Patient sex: M
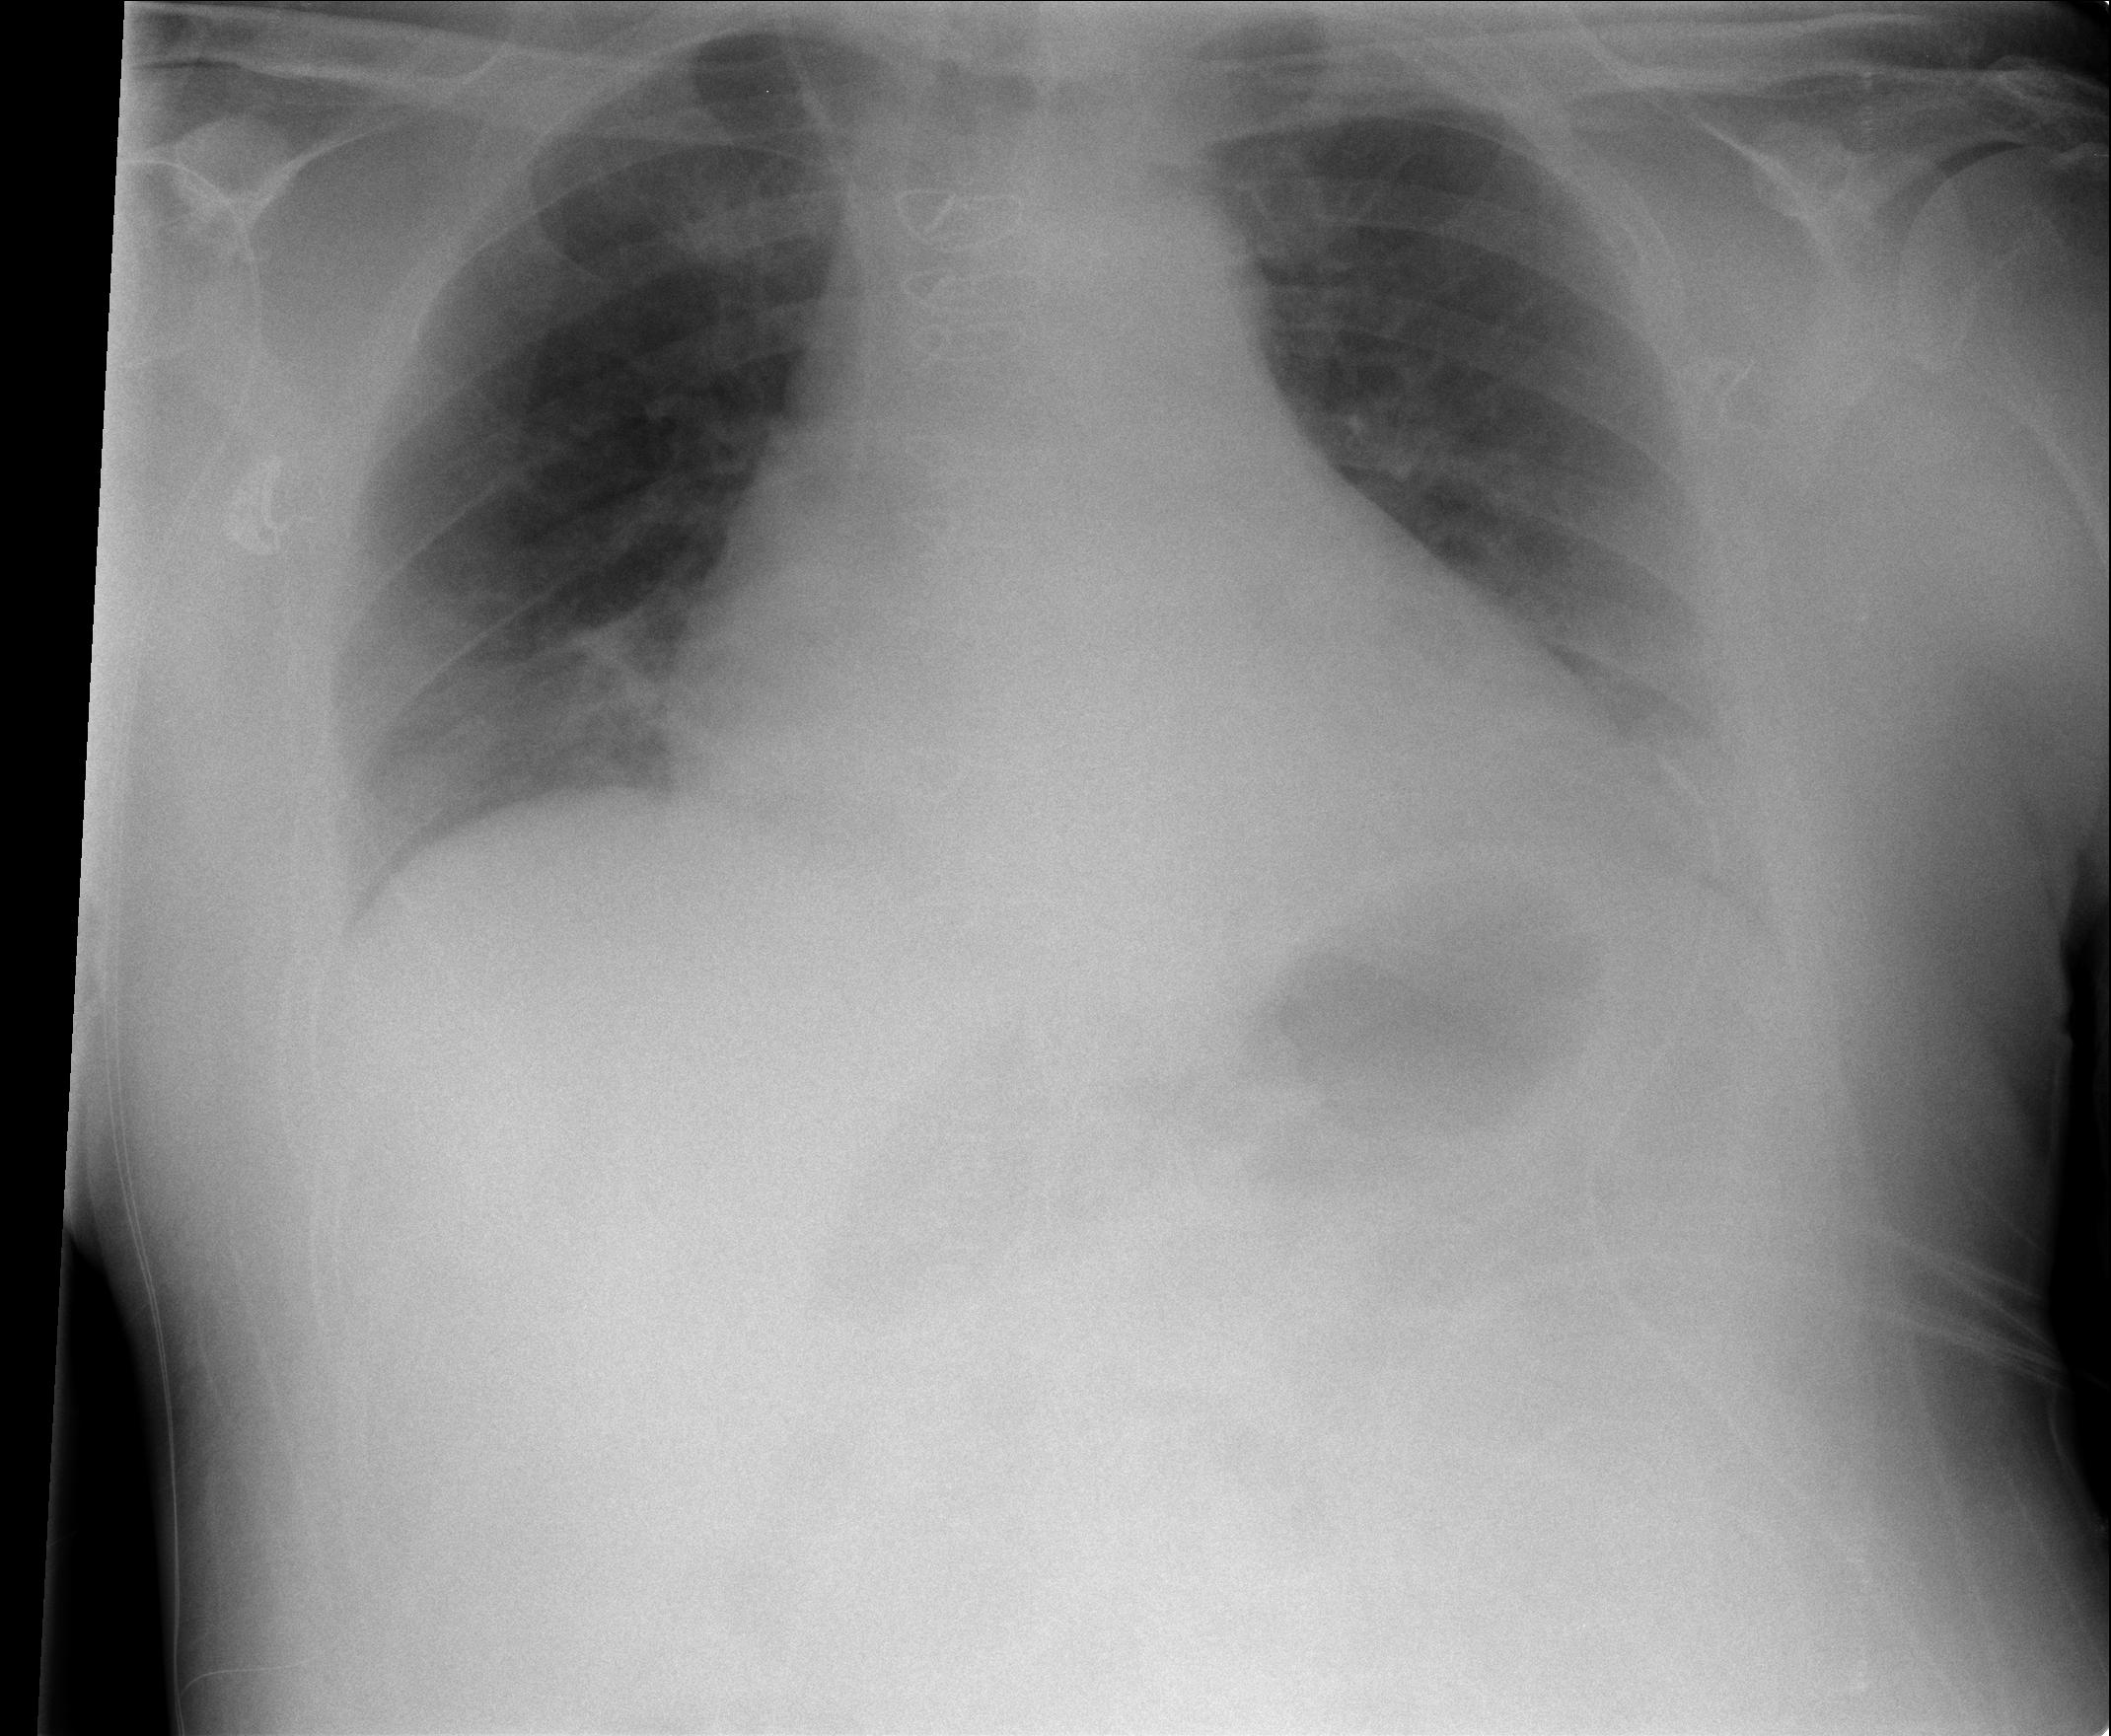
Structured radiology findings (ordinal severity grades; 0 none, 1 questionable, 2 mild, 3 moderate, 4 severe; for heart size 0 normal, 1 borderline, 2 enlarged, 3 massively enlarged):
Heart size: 1
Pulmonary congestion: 0
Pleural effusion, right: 0
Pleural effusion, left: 2
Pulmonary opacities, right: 0
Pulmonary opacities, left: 0
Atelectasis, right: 0
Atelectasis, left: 2